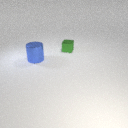
small green metal cube to the right of large blue metal cylinder